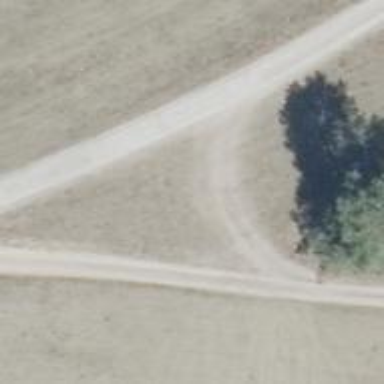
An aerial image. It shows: Grassy track with grade5 tracktype.